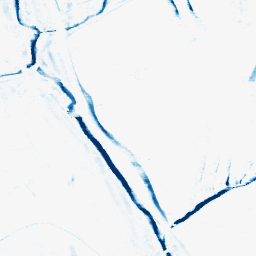
Category: morphological
Decomposition family: morphological_rect
Decomposition parameters: operation: closing
width: 10
height: 3
Upsampling method: lanczos
Upsampling parameters: scale: 8
Upsampling scale: 8